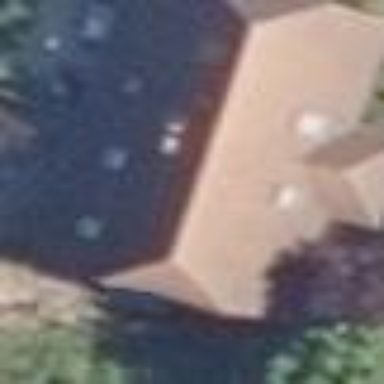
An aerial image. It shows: Simple house.